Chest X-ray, PA view. Patient: 39 years old, sex F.
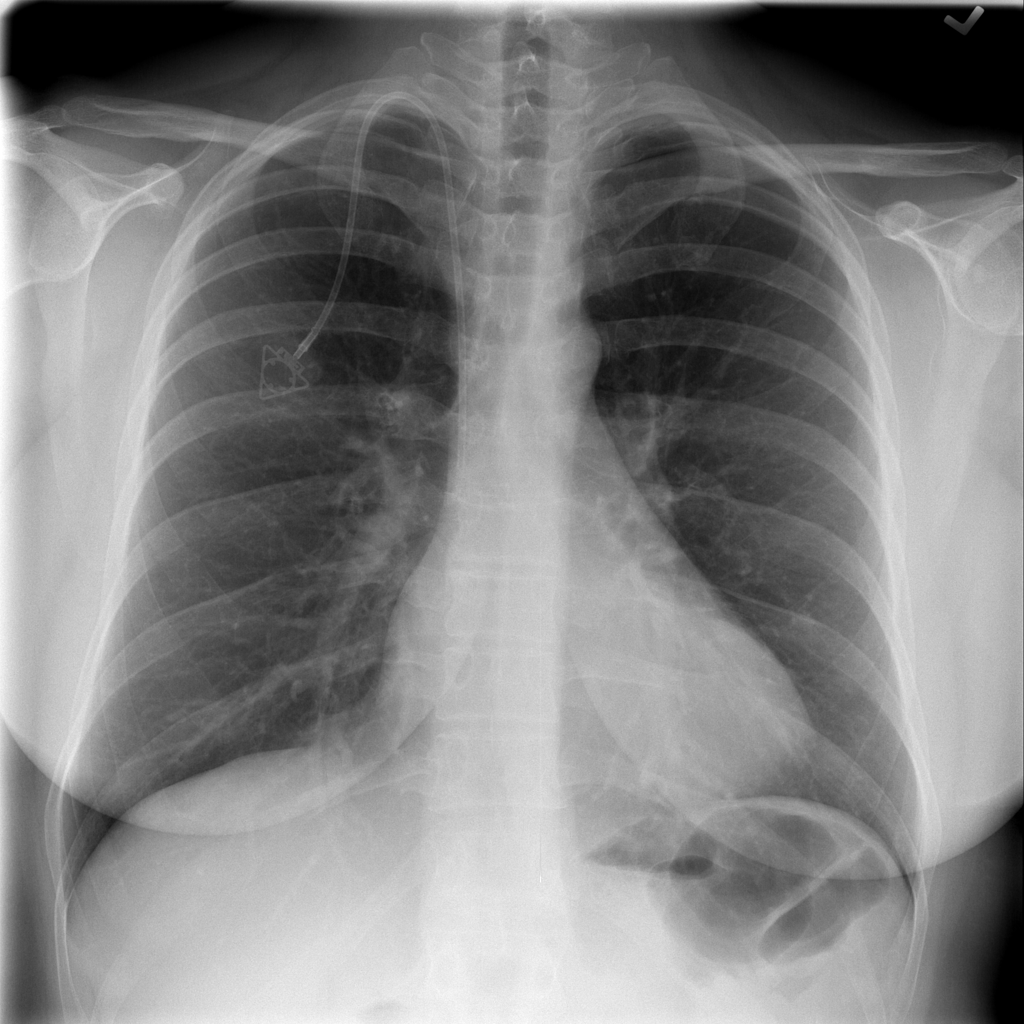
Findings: No Finding